Field crop: tomato
Growth stage: 1
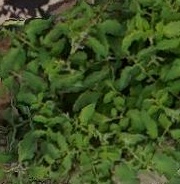
Species: tomato